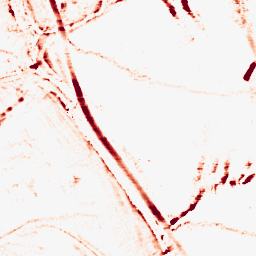
Category: morphological
Decomposition family: morphological_rect
Decomposition parameters: operation: opening
width: 10
height: 5
Upsampling method: bilinear
Upsampling parameters: scale: 2
Upsampling scale: 2